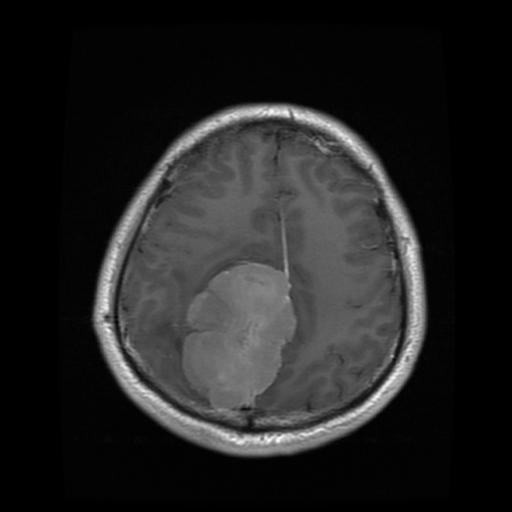
Label: meningioma